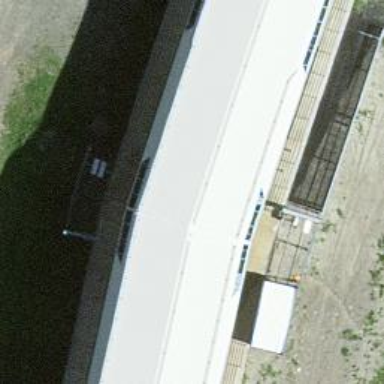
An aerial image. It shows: Aerialway station.